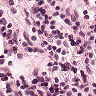
Metastatic tissue present: no